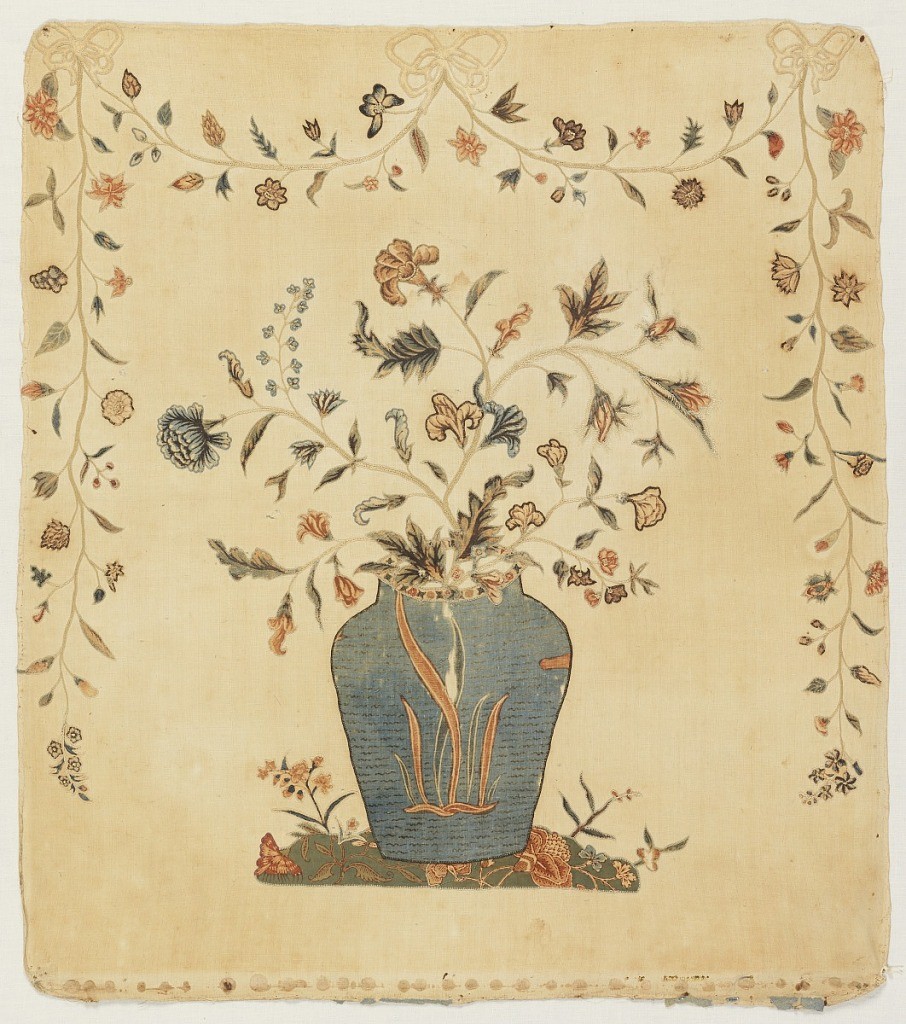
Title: Panel
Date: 1750–1850
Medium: cotton, linen, silk Technique: applique on a linen foundation with buttonhole, fishbone, knot, stem and chain embroidery stitches
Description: Various shapes such as flowers, a bow, and a vase have been cut from painted and dyed Indian cotton cloth and sewn onto a linen foundation in a decorative manner to create a picture of a vase of flowers on a mound of earth.